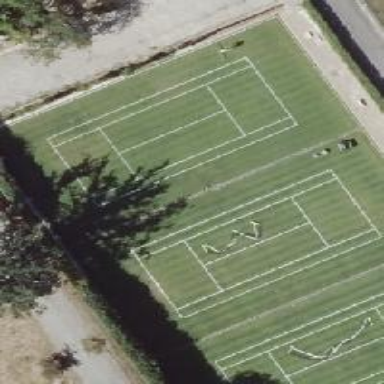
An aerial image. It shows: Tennis court on the leisure land pitch.